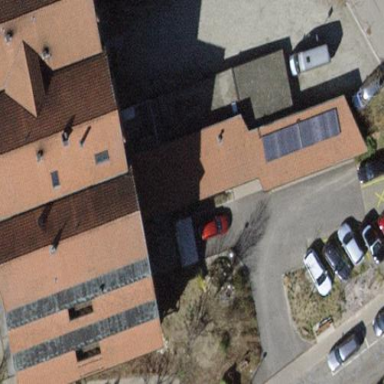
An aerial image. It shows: Residential building.